Field crop: maize
Growth stage: 2
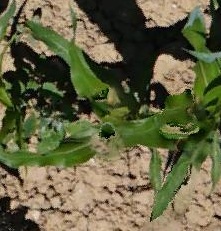
Species: maize